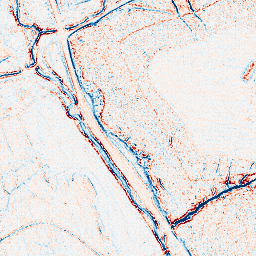
Category: edge_preserving
Decomposition family: bilateral
Decomposition parameters: d: 5
sigma_color: 100
sigma_space: 150
Upsampling method: bilinear
Upsampling parameters: scale: 8
Upsampling scale: 8